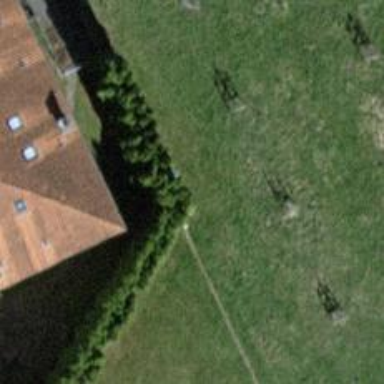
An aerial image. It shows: Hedge acting as barrier.